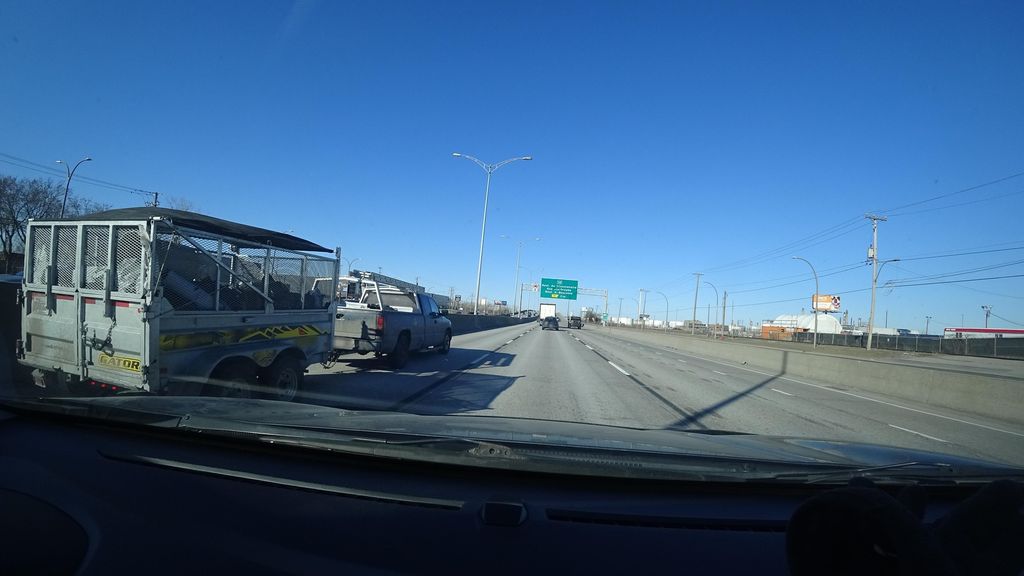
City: montreal